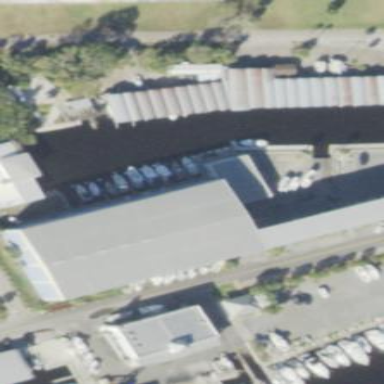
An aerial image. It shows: Building designated for boat storage.